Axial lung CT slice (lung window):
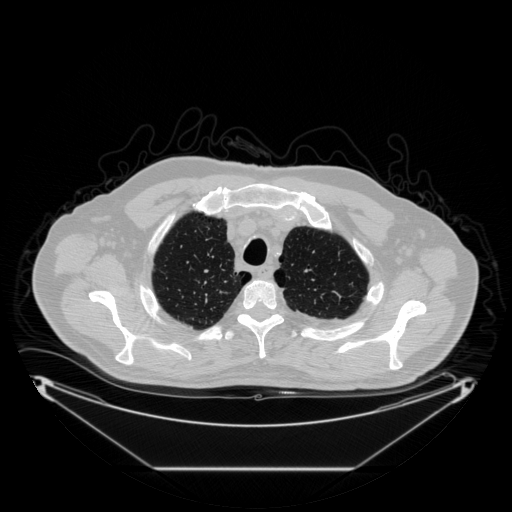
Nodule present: no